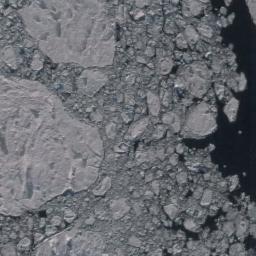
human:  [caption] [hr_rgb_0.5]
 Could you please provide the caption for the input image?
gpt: There are many ice on the dark blue sea .

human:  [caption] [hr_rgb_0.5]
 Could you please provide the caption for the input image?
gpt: Several large pieces of sea ice and a lot of small pieces of sea ice gather together .

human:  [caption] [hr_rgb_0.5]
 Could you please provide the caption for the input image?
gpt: Two large pieces of ice and the surrounding large and small pieces of ice are closely connected to form a large piece floating on the deep blue sea and cover the sea .

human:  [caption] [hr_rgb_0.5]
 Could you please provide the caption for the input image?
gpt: The sea ice on the left is larger .

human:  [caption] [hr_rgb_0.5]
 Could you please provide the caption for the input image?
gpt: There are sea ice on the ice sheet .